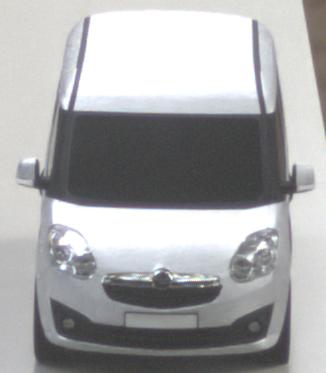
Make: Opel
Model: Combo Combi L1H1 1.4
Detailed model: Combo (D) Combi
Model produced from: 2012/01
Model produced until: 2013/11
Doors: 5
Color: white
Road condition: wet road
Daytime: morning or afternoon
Contrast: low contrast